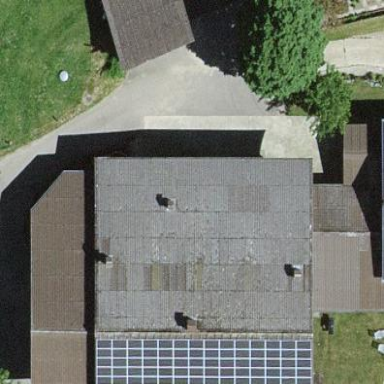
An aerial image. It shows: Farm building.